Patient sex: M
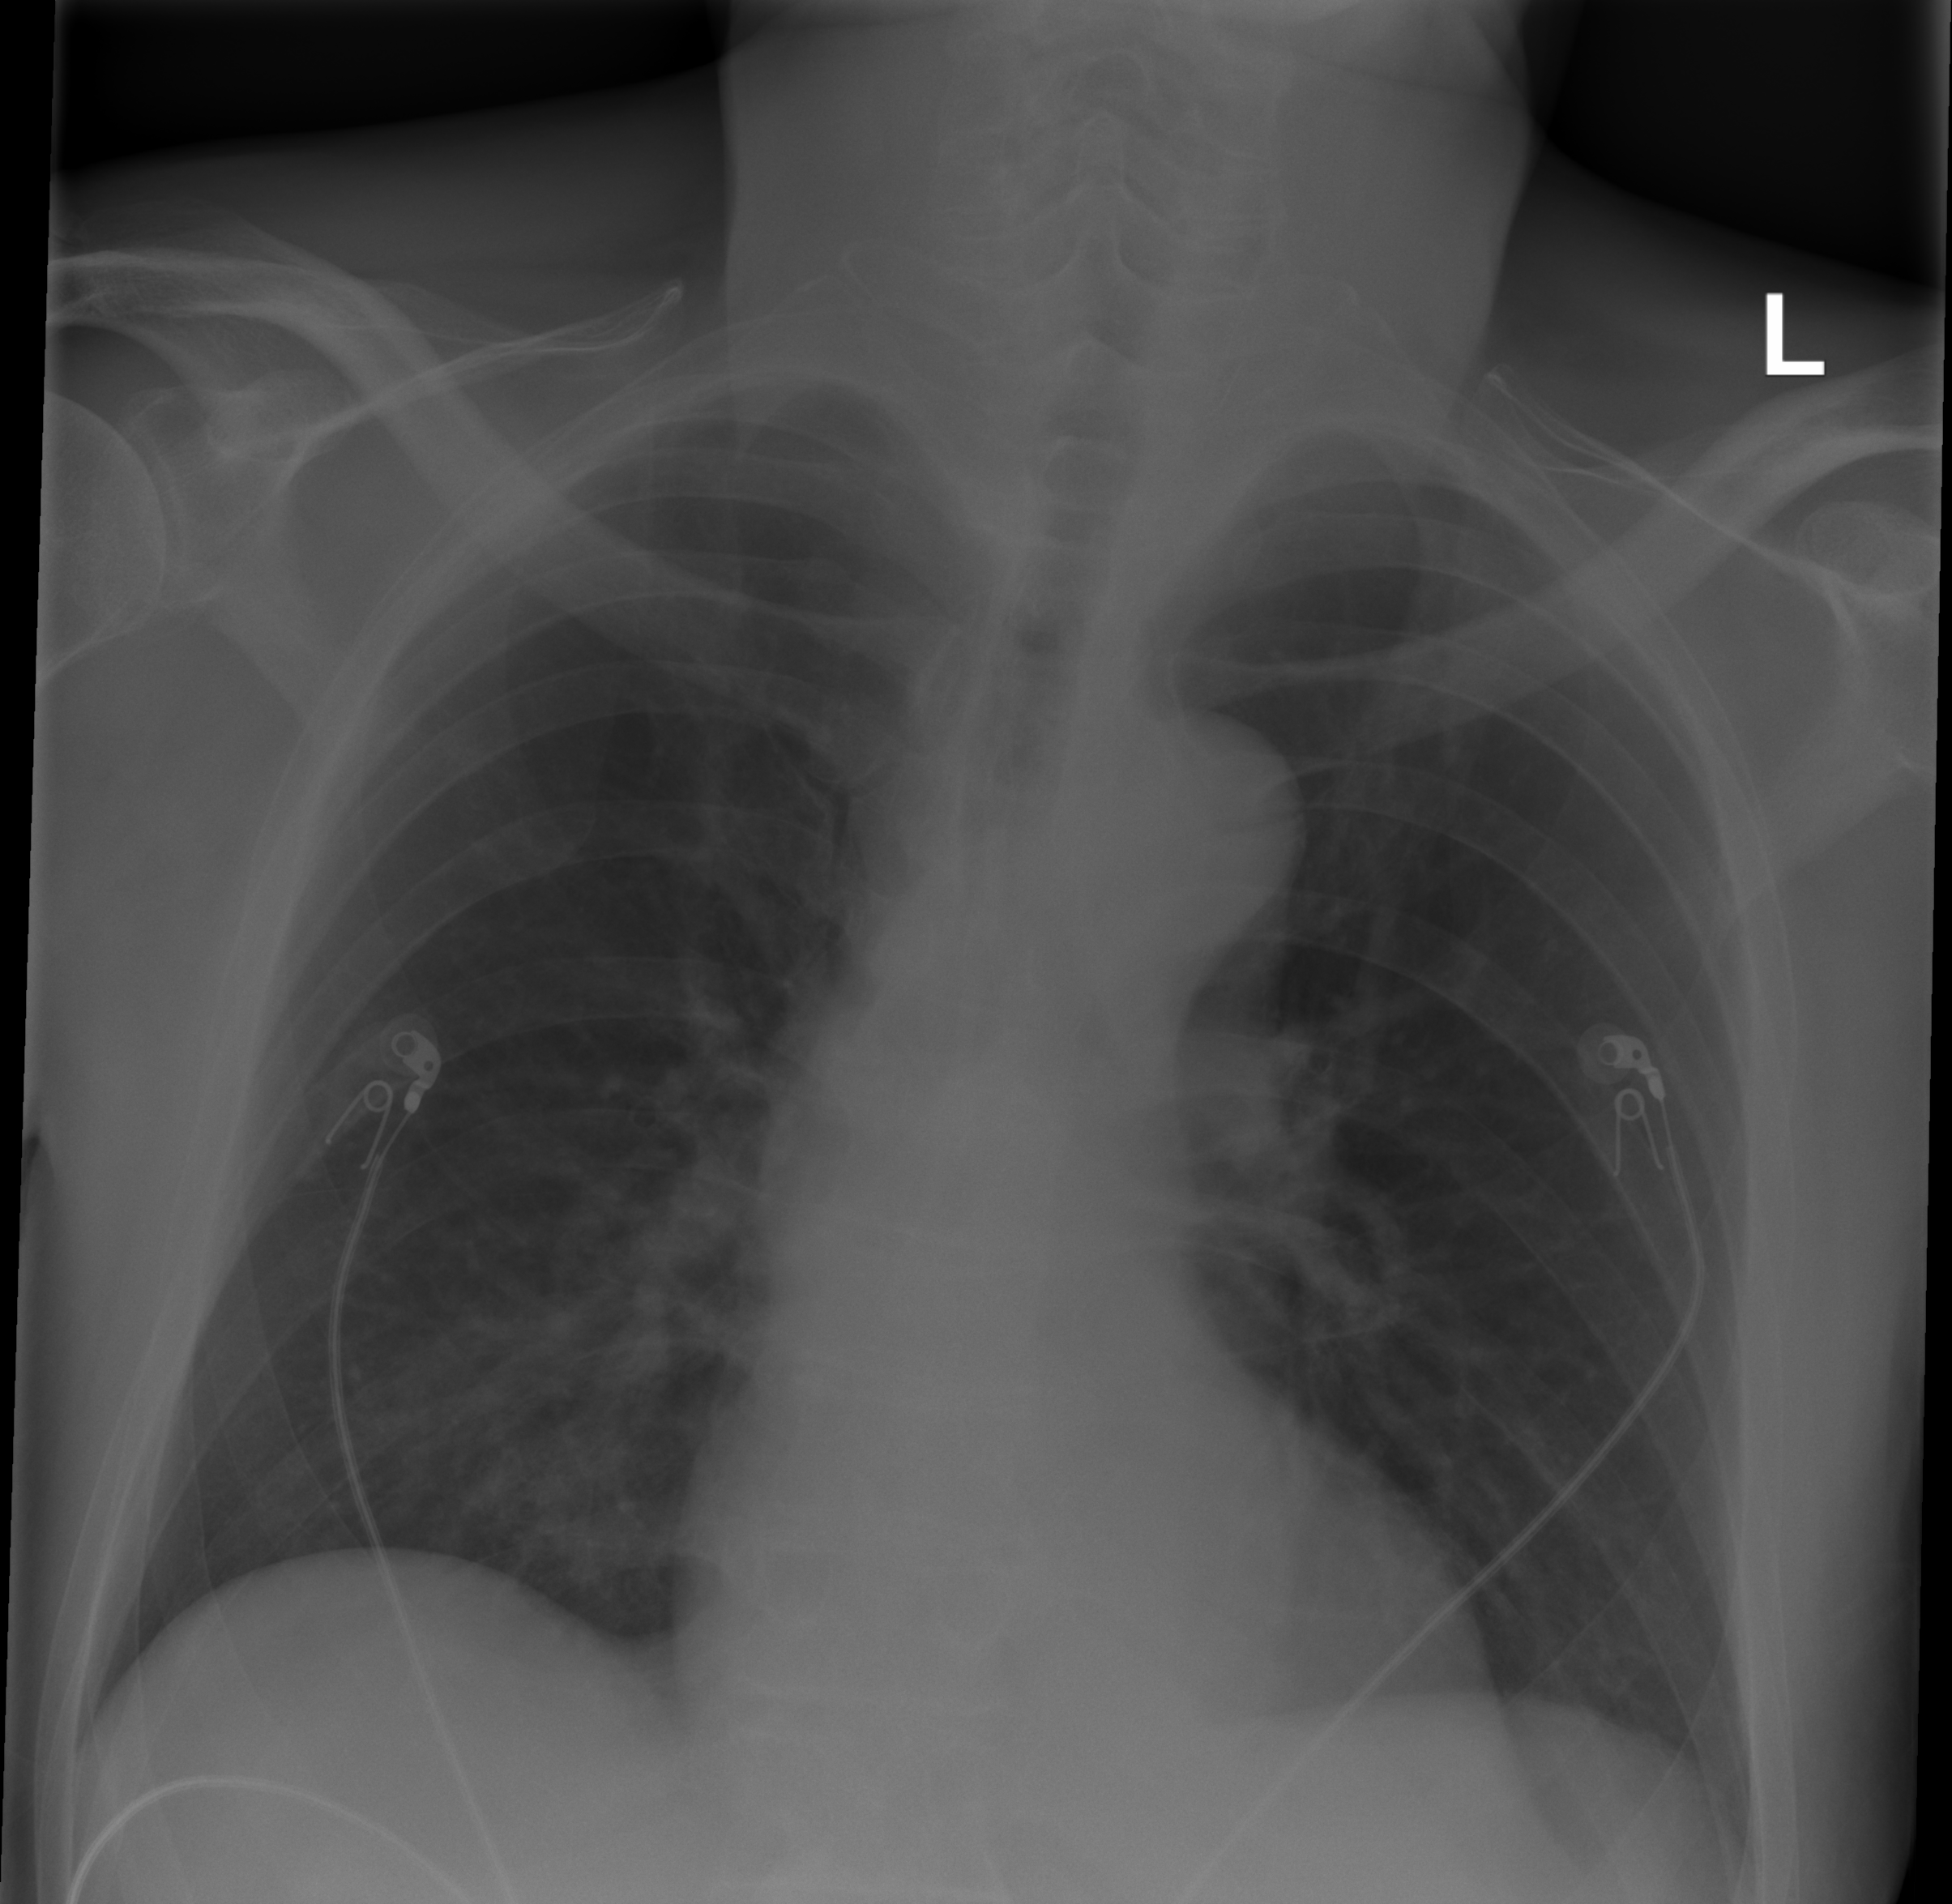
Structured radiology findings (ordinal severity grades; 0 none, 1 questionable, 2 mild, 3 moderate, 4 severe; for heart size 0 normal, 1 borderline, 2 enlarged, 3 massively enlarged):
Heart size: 0
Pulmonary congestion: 0
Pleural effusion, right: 0
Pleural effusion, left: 0
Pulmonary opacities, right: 1
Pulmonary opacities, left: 0
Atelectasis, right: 0
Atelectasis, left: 0